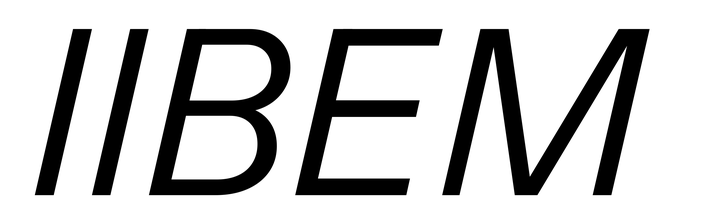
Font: InstrumentSans-Italic_Italic